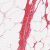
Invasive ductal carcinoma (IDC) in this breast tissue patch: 0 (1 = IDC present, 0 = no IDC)